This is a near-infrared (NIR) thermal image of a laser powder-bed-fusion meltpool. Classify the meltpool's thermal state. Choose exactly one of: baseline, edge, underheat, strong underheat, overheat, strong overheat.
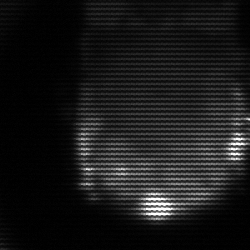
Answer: edge